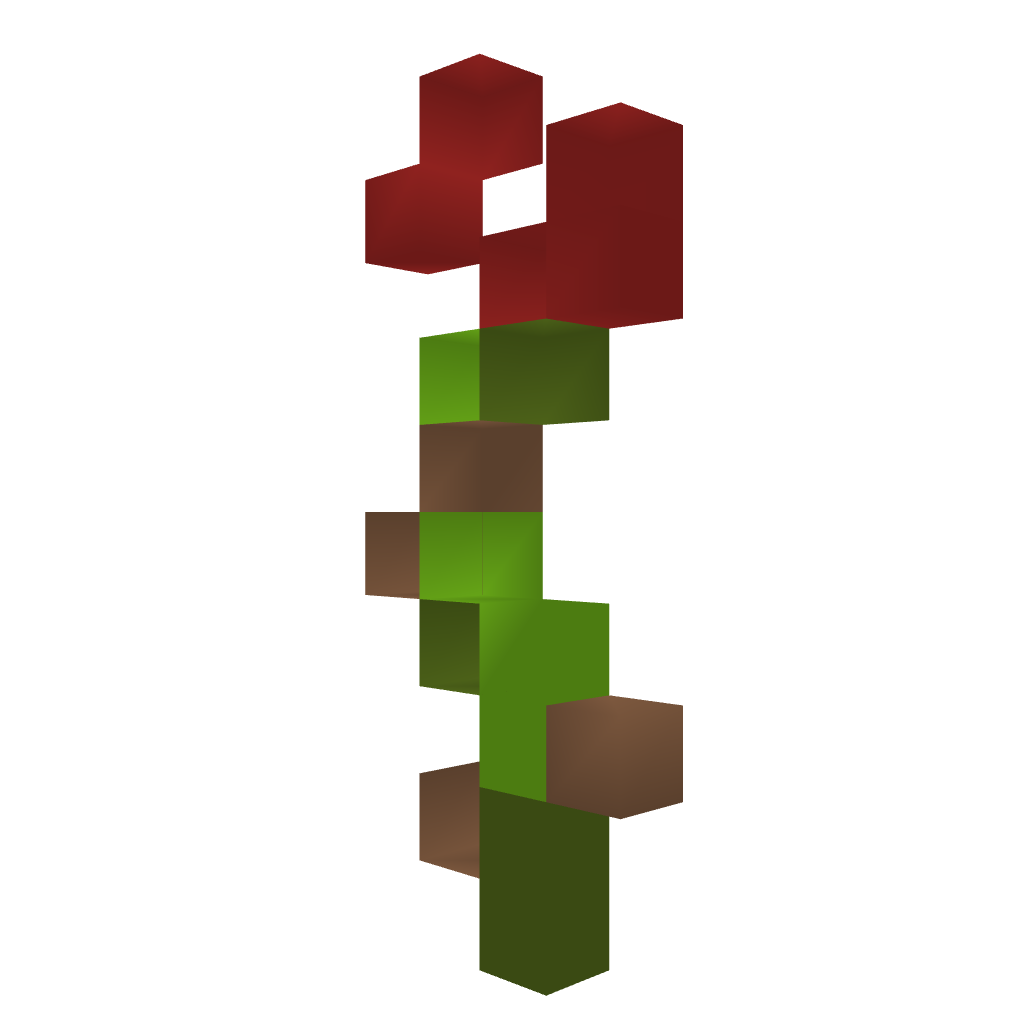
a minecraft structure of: Giant Rose